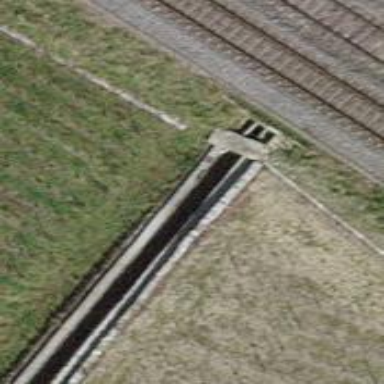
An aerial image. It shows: There is tunnel.